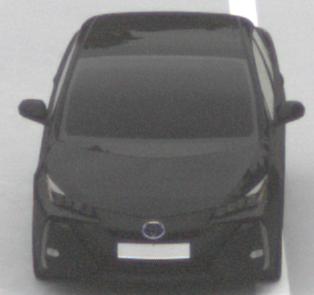
Make: Toyota
Model: Prius 1.8 Plug-In Hybrid
Detailed model: Prius (XW5) Plug-In
Model produced from: 2019/07
Model produced until: 2020/07
Doors: 5
Color: black
Road condition: dry road
Daytime: midday
Contrast: low contrast